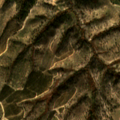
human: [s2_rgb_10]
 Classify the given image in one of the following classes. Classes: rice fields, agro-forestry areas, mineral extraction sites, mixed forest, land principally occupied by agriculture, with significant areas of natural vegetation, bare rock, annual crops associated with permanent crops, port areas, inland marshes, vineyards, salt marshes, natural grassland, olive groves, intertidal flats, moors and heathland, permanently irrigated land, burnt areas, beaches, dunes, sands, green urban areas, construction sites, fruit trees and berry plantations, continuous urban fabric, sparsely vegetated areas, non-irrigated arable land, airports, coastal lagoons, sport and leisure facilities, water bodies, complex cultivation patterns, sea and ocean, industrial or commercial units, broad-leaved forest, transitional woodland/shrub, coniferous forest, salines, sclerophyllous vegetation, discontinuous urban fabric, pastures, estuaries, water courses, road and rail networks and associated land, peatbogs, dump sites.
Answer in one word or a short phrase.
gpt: non-irrigated arable land, agro-forestry areas, broad-leaved forest, transitional woodland/shrub